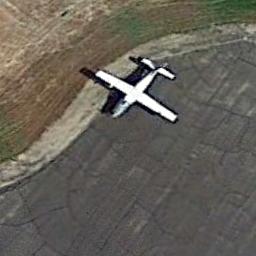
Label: airplane